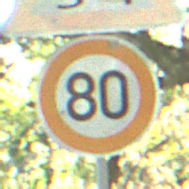
Verkehrszeichen: Geschwindigkeit80
Zusatzzeichen oben: SchleuderOderRutschgefahr
Umgebung: Outdoor, Nature
Tageszeit: Midday
Wetter: Clear
Licht: Natural
Jahreszeit: NotSpecified
Kontrast: LowContrast